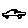
Label: car